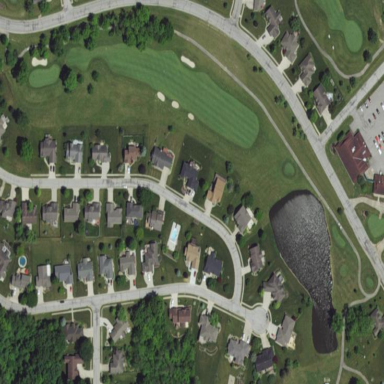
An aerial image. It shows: Golf course.